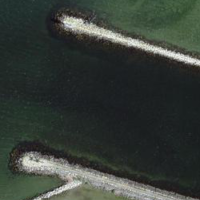
EUNIS habitat code: 14
Species observed at this site:
Corvus corone
Podiceps cristatus
Mergus serrator
Fulica atra
Anas platyrhynchos
Troglodytes troglodytes
Fringilla coelebs
Sambucus nigra
Sedum album
Turdus merula
Chroicocephalus ridibundus
Calidris alpina
Phalacrocorax carbo
Larus michahellis
Cygnus olor
Erithacus rubecula
Mergus merganser
Sterna hirundo
Ficus carica
Motacilla alba